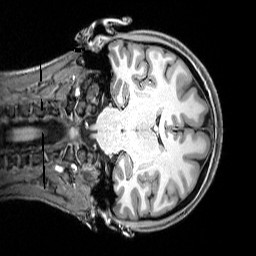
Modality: T1w
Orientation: coronal
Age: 30
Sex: female
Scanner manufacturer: siemens
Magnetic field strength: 3 T
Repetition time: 2.3 s
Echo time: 0.00291 s